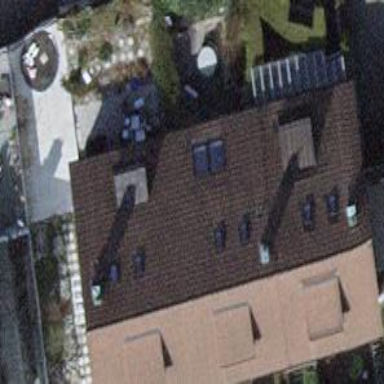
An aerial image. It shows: Terrace-style building with gabled roof.